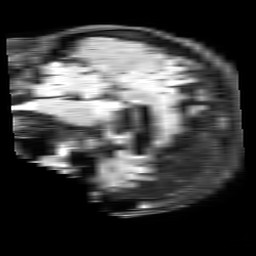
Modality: FLAIR
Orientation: sagittal
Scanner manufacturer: philips
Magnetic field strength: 3 T
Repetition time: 11 s
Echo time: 0.125 s